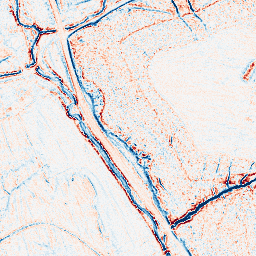
Category: edge_preserving
Decomposition family: anisotropic_diffusion
Decomposition parameters: iterations: 10
kappa: 10
gamma: 0.1
Upsampling method: bicubic
Upsampling parameters: scale: 4
Upsampling scale: 4